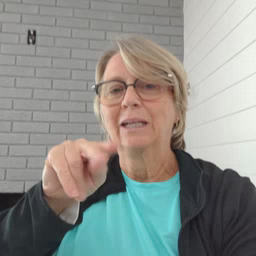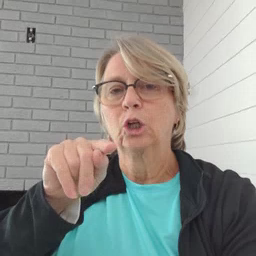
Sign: into